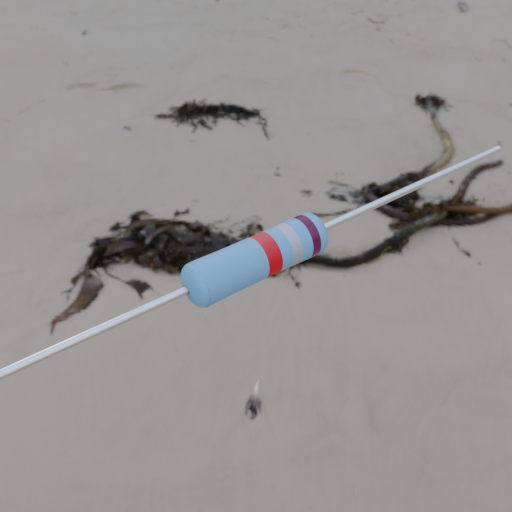
Resistor colour bands (in order): red, silver, brown